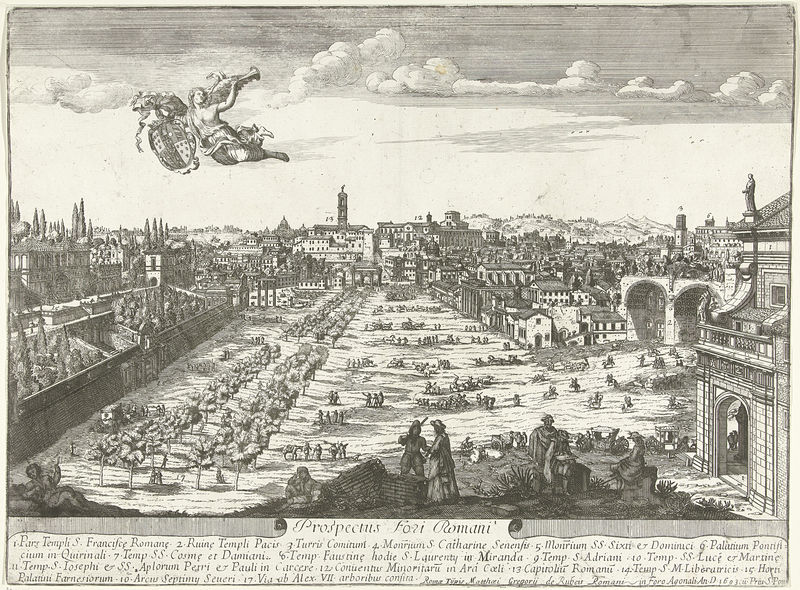
Titel: Gezicht op het Forum Romanum
Künstler: Lievin Cruyl
Standort: Amsterdam
Institution: Rijksmuseum
Schlagwörter: himmel, weiß, wolken, bäume, landschaft, menschen, stadt, schwarz, gebäude, haus, park, häuser, hügel, kirche, personen, turm, engel, garten, schrift, ansicht, bogen, mauer, grafik, kutsche, platz, figuren, türme, druck, stich, rom, wappen, posaune, hasu, prospekt, italienisch